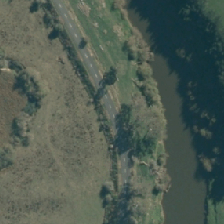
Land cover: manuka_kanuka